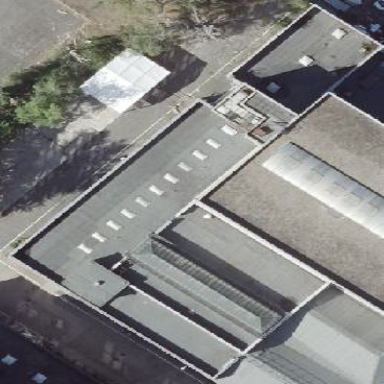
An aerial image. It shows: Building with flat roof.